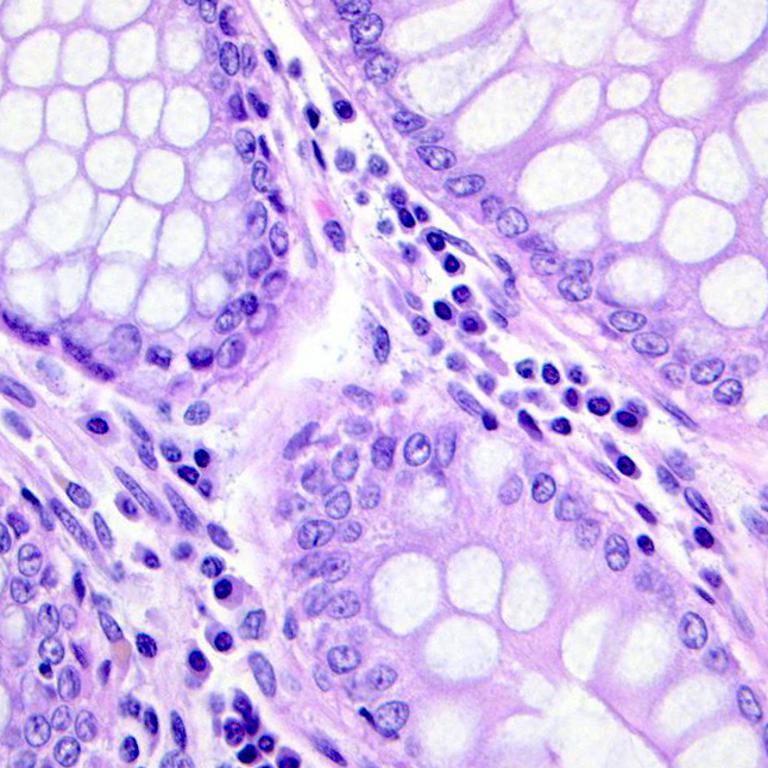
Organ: colon
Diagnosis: benign